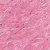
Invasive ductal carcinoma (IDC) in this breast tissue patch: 0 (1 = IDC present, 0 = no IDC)